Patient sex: M
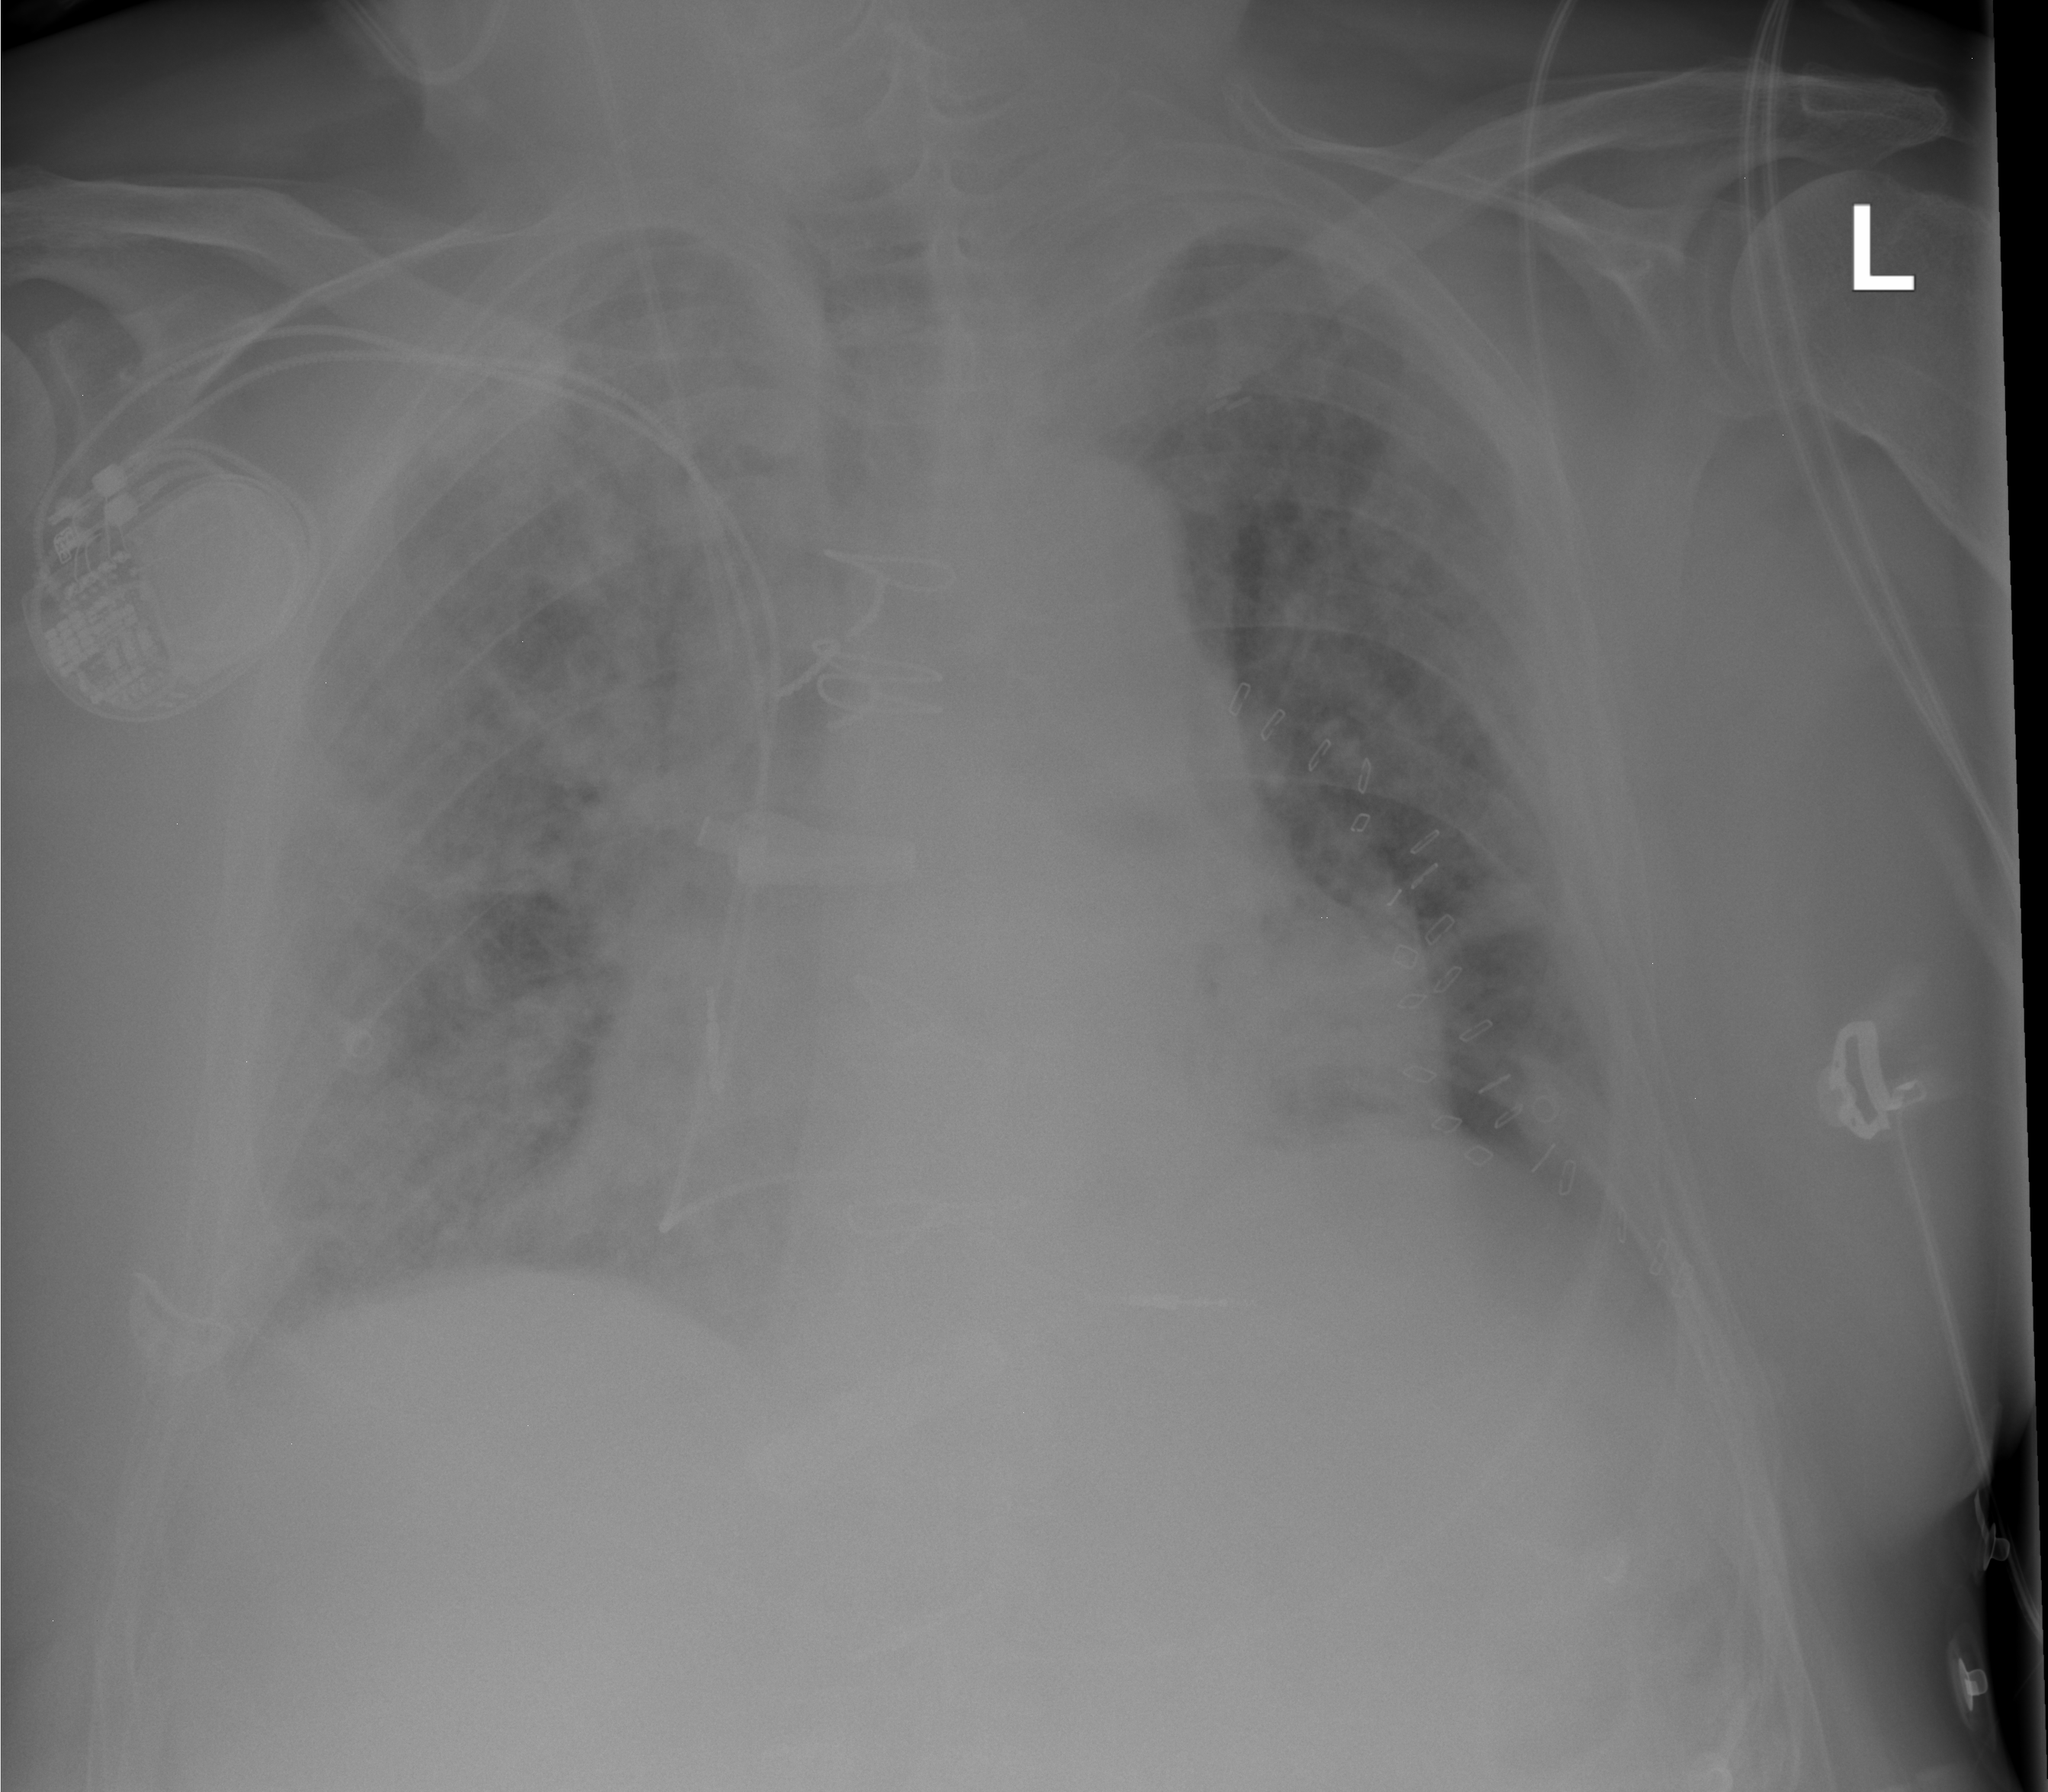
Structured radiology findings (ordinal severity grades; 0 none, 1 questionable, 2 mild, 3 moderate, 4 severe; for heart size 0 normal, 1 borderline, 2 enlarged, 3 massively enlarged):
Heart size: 2
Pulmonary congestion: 2
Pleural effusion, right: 2
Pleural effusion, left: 1
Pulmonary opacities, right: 1
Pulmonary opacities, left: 0
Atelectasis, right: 2
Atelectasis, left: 0